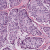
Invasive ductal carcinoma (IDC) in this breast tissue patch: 1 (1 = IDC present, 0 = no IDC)